Question: Count the number of objects in the diagram.
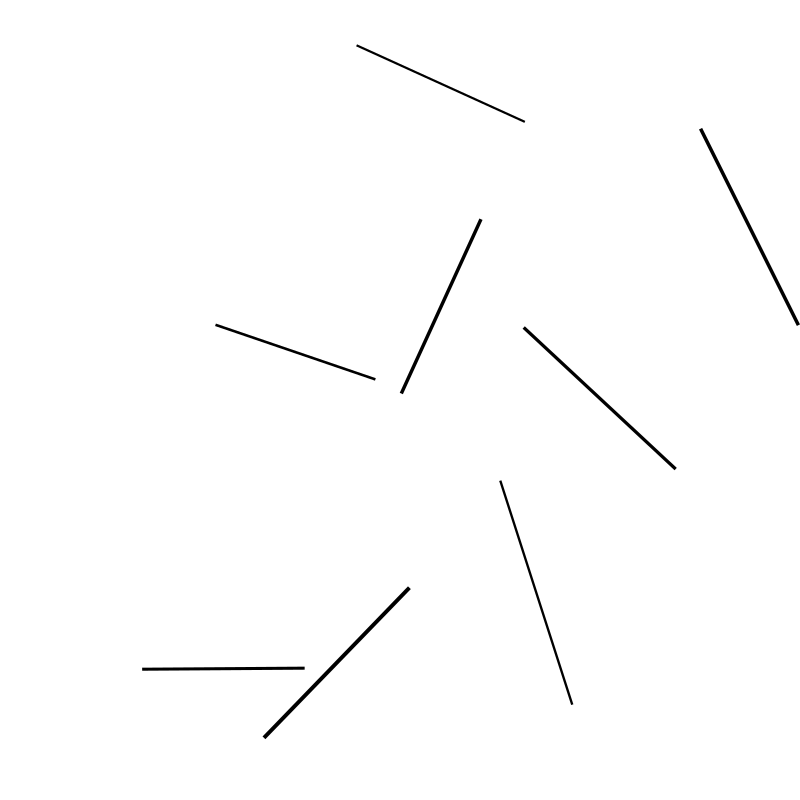
Answer: 8